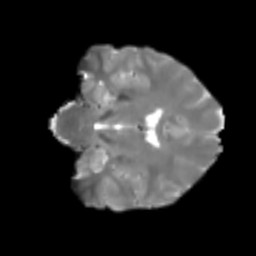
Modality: T2w
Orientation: coronal
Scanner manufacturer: siemens
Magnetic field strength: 3 T
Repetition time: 4 s
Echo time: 0.0594 s